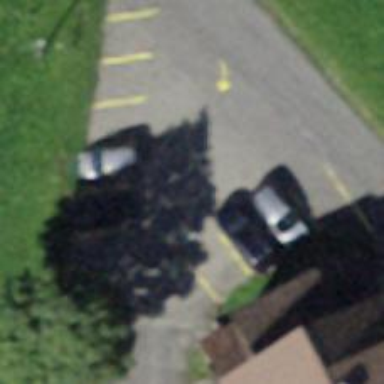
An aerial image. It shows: Parking area.